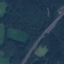
Land use / land cover class: Highway